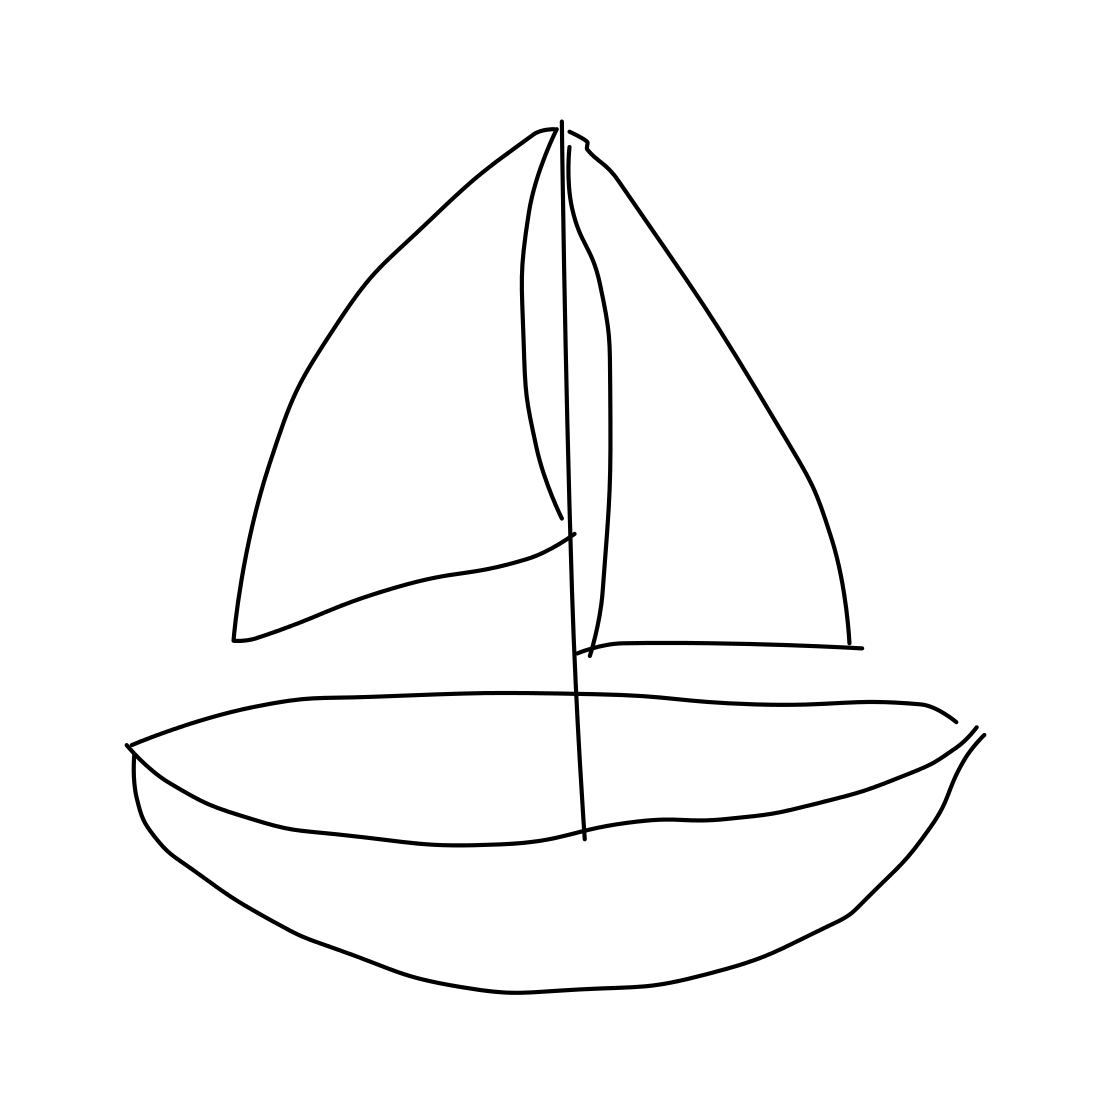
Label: sailboat